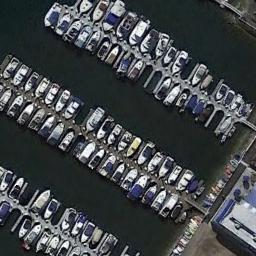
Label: harbor